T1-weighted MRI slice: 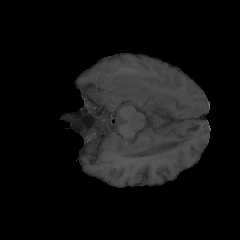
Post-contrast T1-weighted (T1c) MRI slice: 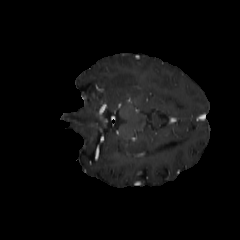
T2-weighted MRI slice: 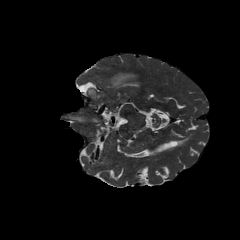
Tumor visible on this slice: yes